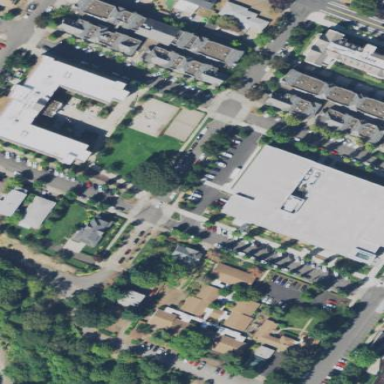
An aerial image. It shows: Fitness center building.